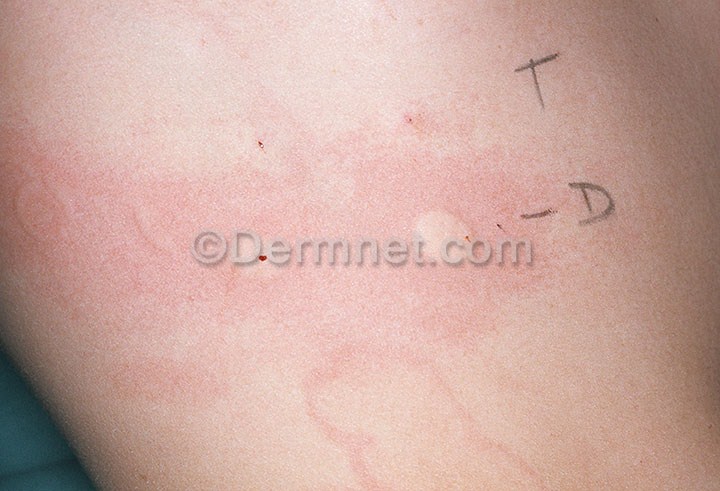
Disease: Urticaria Hives